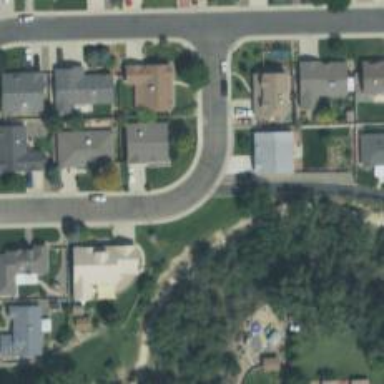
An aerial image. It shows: Residential road with asphalt surface and separate sidewalk.